Question: I am using Oxyplot for UWP and would like to export my plot to a png. It is possible to export to PDF in UWP but I was wondering if there was a work around for exporting to PNG. I know exporting to PNG is possible in WPF but not yet supported with the PngExporter in UWP like so:
'''
using (var stream = File.Create(ApplicationData.Current.LocalFolder.Path + "\" + "test.png"))
{
var pngExporter = new PngExporter { Width = 800, Height = 400 };
pngExporter.Export(PluggingPlot, stream);
}
'''
This is the section included in their documentation document:

When trying to install either of those libraries on UWP it causes errors and functionality issues of the application as to be expected.
Is there any sort of work around for this PNG issue for UWP? Or is PDF the only exporting option available to me? Possible to export to PDF then convert PDF to PNG maybe? Thanks for any help on a work-around!
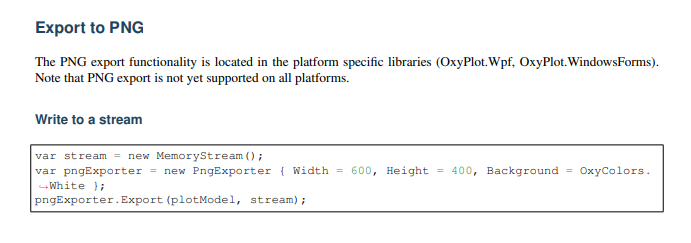
Answer: > How to export Oxyplot to PNG in UWP?
Currently, Oxyplot has not provided to convert PDF to PNG within UWP platform. However, you could convert PDF to png with <URL> . For converting pdf to png please check class.
'''
try
{
// A) Open the PDF document.
using (PDFDoc doc = new PDFDoc(Path.Combine(InputPath, "tiger.pdf")))
{
// Initialize the security handler, in case the PDF is encrypted.
doc.InitSecurityHandler();
// B) The output resolution is set to 92 DPI.
draw.SetDPI(92);
// C) Rasterize the first page in the document and save the result as PNG.
pdftron.PDF.Page pg = doc.GetPage(1);
String output_file_path = Path.Combine(OutputPath, "tiger_92dpi.png");
draw.Export(pg, output_file_path);
WriteLine(String.Format("Example 1: Result saved in {0}", output_file_path));
await AddFileToOutputList(output_file_path).ConfigureAwait(false);
// Export the same page as TIFF
output_file_path = Path.Combine(OutputPath, "tiger_92dpi.tif");
draw.Export(pg, output_file_path, "TIFF");
await AddFileToOutputList(output_file_path).ConfigureAwait(false);
}
}
catch (Exception e)
{
WriteLine(GetExceptionMessage(e));
}
'''